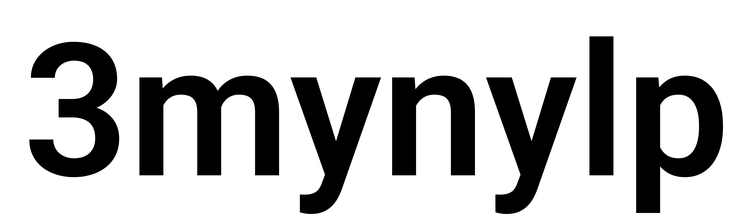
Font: Roboto_SemiBold